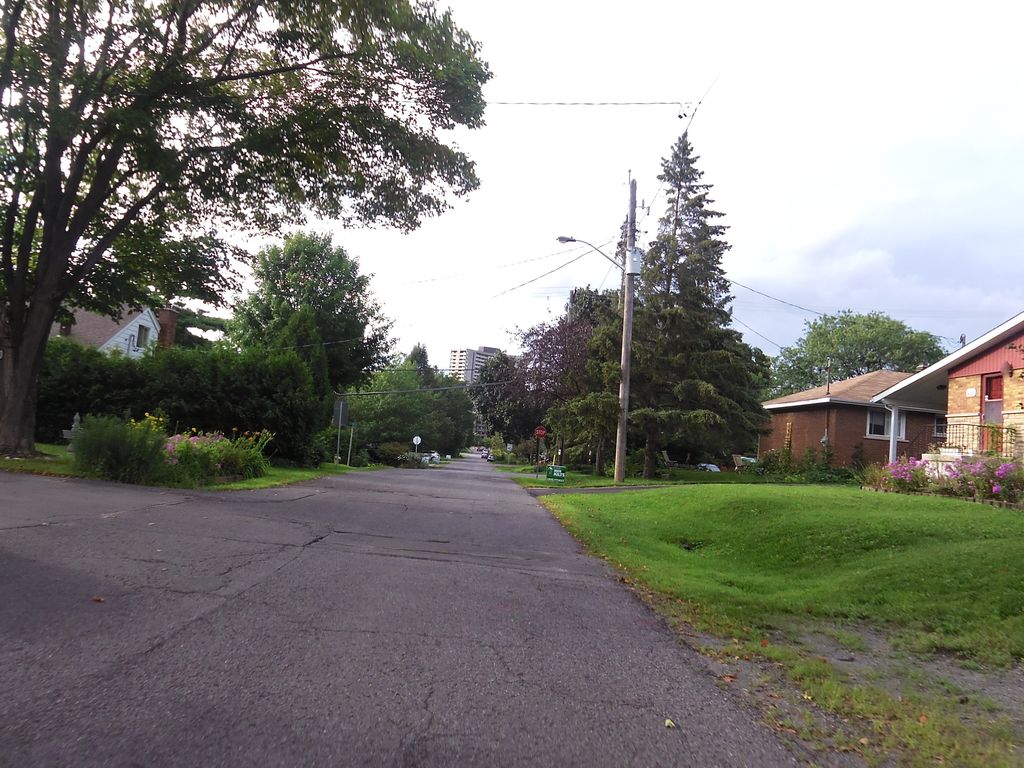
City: ottawa-gatineau